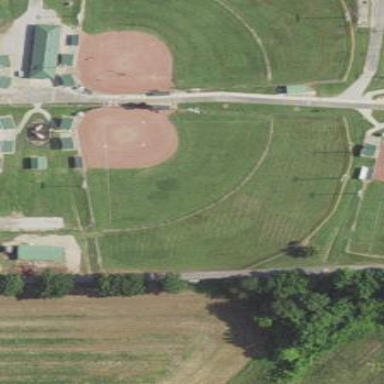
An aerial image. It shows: Baseball pitch for leisure land.